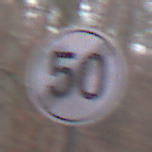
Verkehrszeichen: EndeGeschwindigkeit50
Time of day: Midday
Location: Outdoor (Nature)
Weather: Overcast
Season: Autumn
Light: Natural